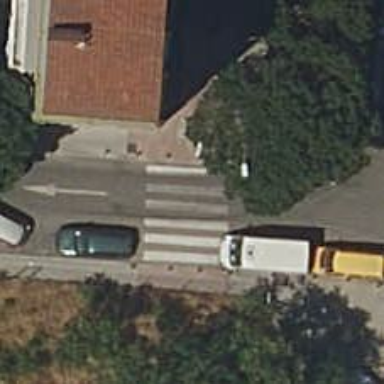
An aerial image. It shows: Bollard barrier.